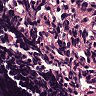
Metastatic tissue present: no